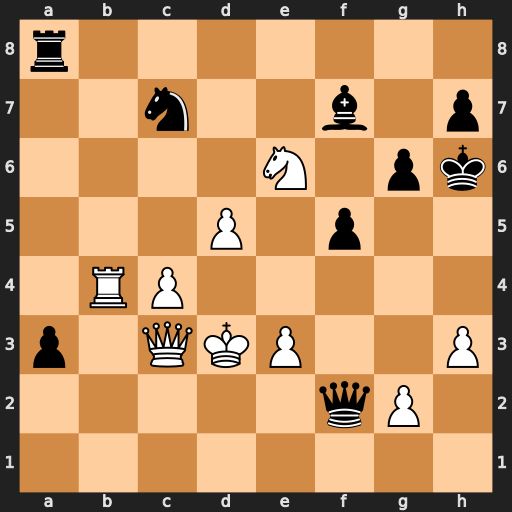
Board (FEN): r7/2n2b1p/4N1pk/3P1p2/1RP5/p1QKP2P/5qP1/8
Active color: w
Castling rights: -
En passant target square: -
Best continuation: Qg7+ Kh5 Qxh7#